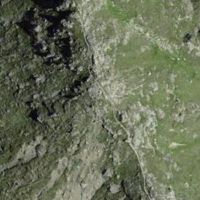
EUNIS habitat code: 48
Species observed at this site:
Achillea erba-rotta